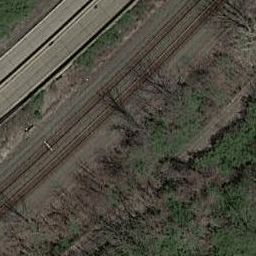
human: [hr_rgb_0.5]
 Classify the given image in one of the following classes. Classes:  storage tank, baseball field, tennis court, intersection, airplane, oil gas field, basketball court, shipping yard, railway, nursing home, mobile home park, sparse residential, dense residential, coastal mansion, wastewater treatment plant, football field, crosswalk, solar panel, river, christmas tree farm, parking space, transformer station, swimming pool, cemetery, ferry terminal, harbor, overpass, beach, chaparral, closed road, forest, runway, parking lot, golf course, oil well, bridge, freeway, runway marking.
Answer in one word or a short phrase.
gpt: railway